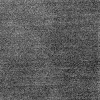
Atmospheric dust classification: dusty